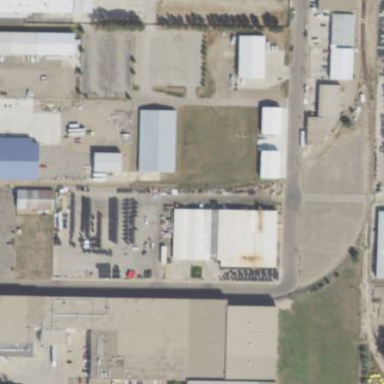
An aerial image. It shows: Industrial area.